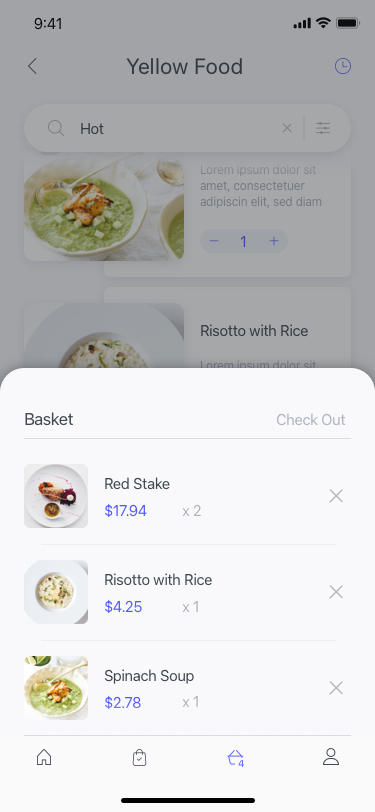
Text in this UI design:
Buy
$2.25
Mint Paste
Lorem ipsum dolor sit amet, consectetuer adipiscin elit, sed diam nonummy nibh euismod
Risotto with Rice
Lorem ipsum dolor sit amet, consectetuer adipiscin elit, sed diam nonummy nibh euismod
Spinach Soup
Lorem ipsum dolor sit amet, consectetuer adipiscin elit, sed diam nonummy nibh euismod
Yellow Food
Spinach Soup
$2.78
x 1
Risotto with Rice
$4.25
x 1
Red Stake
$17.94
x 2
Basket
Check Out